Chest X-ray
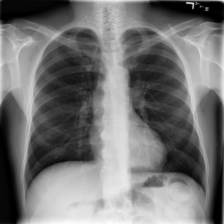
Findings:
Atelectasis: negative
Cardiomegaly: negative
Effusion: negative
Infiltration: negative
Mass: negative
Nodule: negative
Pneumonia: negative
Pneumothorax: negative
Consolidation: negative
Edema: negative
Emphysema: negative
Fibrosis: negative
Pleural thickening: negative
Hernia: negative